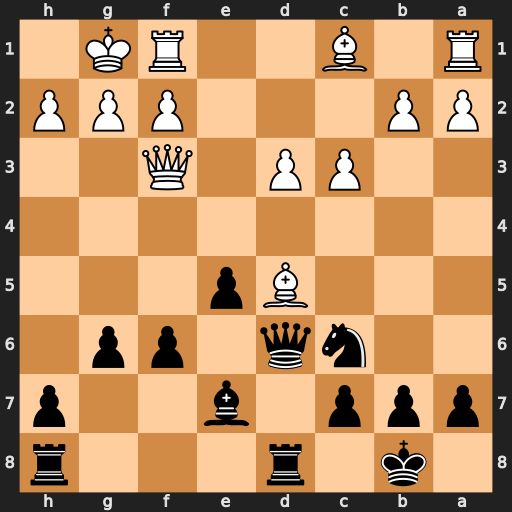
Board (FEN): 1k1r3r/ppp1b2p/2nq1pp1/3Bp3/8/2PP1Q2/PP3PPP/R1B2RK1
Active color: b
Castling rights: -
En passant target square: -
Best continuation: Qxd5 Qxd5 Rxd5